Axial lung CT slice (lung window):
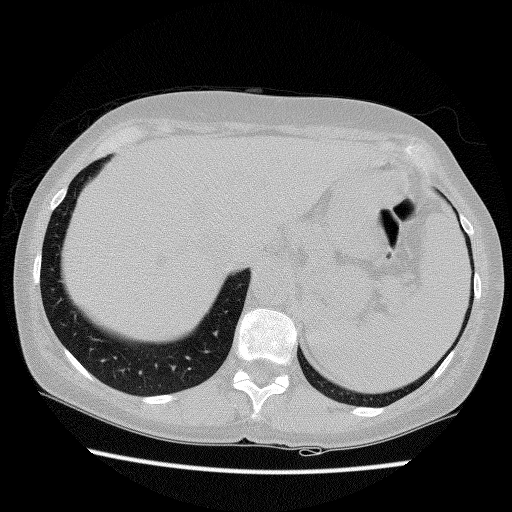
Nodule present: no